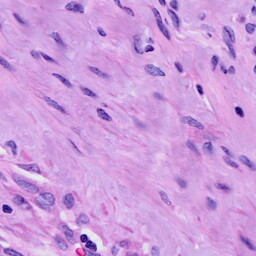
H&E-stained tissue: Cervix